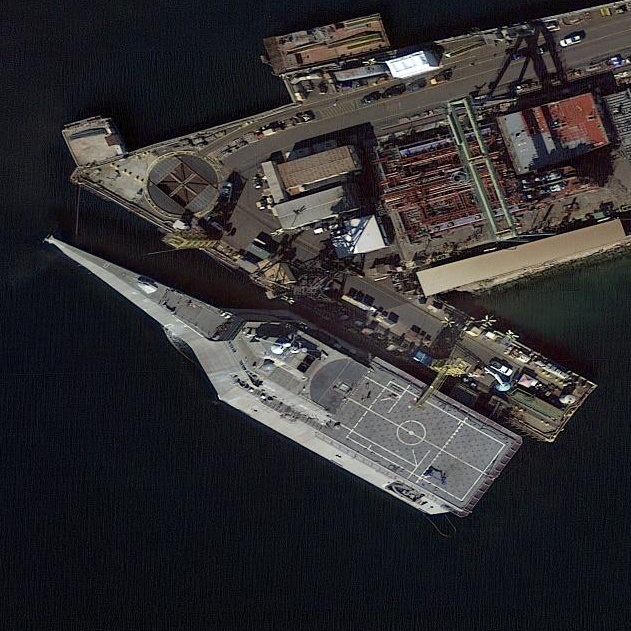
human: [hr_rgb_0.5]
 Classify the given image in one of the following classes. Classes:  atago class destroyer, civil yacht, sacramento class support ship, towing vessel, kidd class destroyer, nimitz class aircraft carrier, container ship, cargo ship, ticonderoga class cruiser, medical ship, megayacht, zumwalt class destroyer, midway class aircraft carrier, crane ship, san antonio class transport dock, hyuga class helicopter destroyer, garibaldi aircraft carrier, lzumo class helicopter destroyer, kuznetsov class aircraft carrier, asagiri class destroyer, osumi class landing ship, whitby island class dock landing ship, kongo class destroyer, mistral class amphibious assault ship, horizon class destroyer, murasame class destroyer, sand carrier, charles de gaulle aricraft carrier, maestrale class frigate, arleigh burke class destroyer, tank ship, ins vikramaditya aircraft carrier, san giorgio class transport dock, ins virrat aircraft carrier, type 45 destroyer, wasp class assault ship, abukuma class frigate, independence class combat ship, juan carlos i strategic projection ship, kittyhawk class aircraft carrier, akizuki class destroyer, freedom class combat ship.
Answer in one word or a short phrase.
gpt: Independence class combat ship